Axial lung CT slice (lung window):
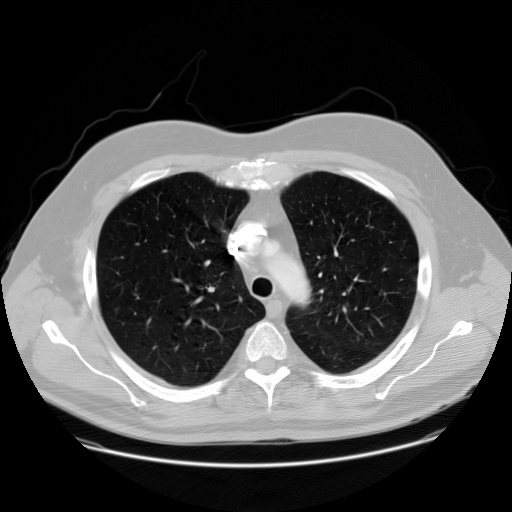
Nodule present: no